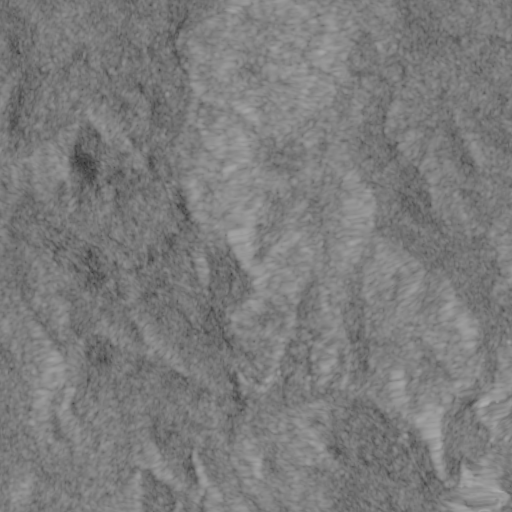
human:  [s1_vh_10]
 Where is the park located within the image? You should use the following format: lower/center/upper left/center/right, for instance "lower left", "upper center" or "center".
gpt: The park is located in the lower center of the image.
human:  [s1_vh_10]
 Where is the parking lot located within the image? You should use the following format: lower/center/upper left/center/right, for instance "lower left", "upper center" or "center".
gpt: The parking lot is located in the center of the image.
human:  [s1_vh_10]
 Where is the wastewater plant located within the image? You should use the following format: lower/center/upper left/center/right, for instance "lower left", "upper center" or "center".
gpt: The wastewater plant is located in the lower right of the image.
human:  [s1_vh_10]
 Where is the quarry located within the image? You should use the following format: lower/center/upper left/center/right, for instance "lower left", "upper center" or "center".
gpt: There is no quarry in the image.

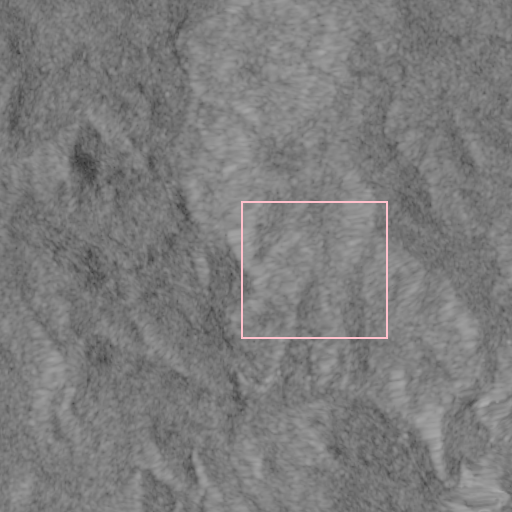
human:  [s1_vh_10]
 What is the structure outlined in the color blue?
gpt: There is no blue outline.
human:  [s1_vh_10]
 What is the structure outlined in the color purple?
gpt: There is no structure outlined in purple.